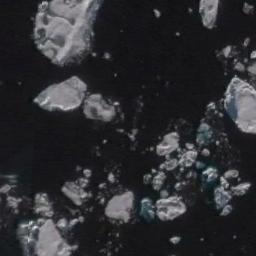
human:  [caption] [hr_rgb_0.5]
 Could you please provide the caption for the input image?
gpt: Many ice cubes of various sizes are scattered floating on the blue sea .

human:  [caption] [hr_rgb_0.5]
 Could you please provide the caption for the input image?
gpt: A lot of sea ice of different sizes and thickness floats in the deep blue sea .

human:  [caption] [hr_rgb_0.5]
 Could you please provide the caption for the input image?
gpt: There are different shapes of sea ice .

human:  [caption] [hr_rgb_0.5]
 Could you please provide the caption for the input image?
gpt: There are many ice on the black sea .

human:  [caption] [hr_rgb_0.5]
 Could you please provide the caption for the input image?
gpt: There are many pieces of sea ice .